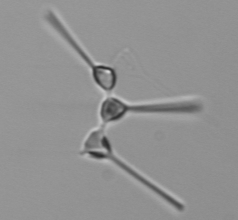
Label: Asterionellopsis_glacialis